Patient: sex M, age 48
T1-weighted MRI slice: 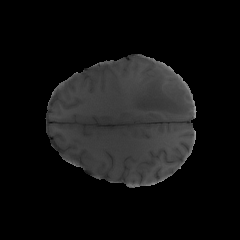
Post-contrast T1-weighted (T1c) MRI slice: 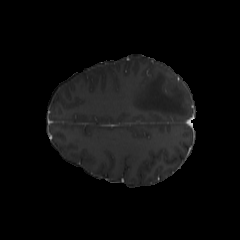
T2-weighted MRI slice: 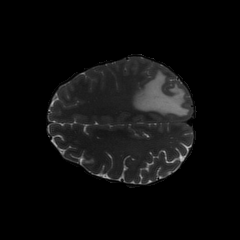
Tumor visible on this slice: yes
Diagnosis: Glioblastoma, IDH-wildtype
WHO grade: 4